Question: I need to create a pie chart like this, but without the labels.

The mobile names like "Nokia Lumia" and "IPhone 5s" should not be shown in the chart; it's required only in the bottom part of explaining the legends.
I am using this with the help of <URL> in Java.
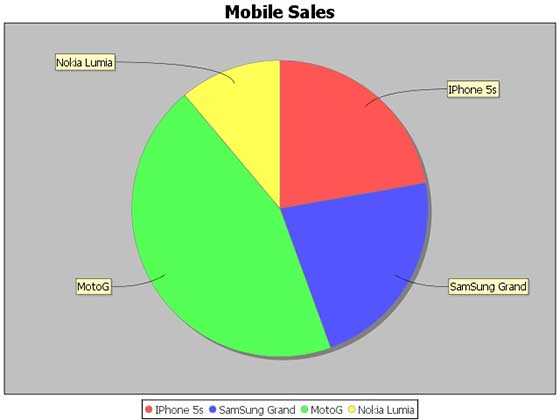
Answer: I changed <URL> like this:
- Show legends.'''
JFreeChart chart = ChartFactory.createPieChart(
"Smart Phones Manufactured / Q3 2011", // chart title
dataset, // data
true, // legend <<<<<<<<<<
true, // tooltips
false // no URL generation
);
'''
- Don't show labels.'''
// customise the section label appearance
// plot.setLabelFont(new Font("Courier New", Font.BOLD, 20));
// plot.setLabelLinkPaint(Color.WHITE);
// plot.setLabelLinkStroke(new BasicStroke(2.0f));
// plot.setLabelOutlineStroke(null);
// plot.setLabelPaint(Color.WHITE);
// plot.setLabelBackgroundPaint(null);
plot.setLabelGenerator(null);
'''
<URL>